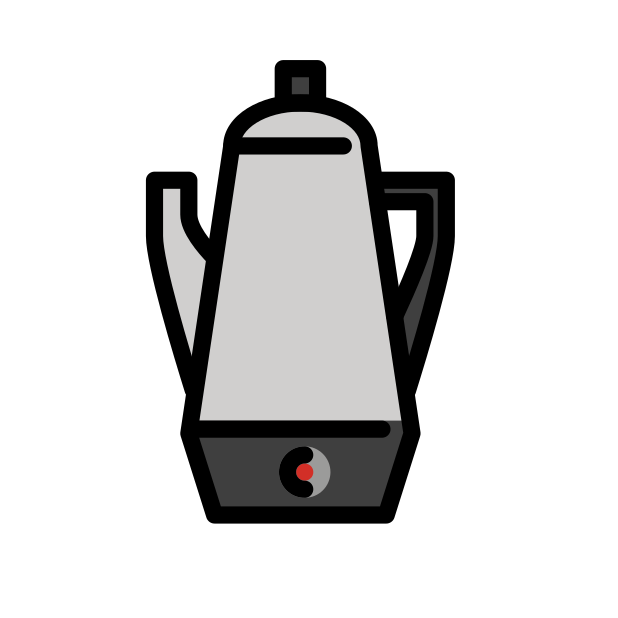
electric coffee percolator